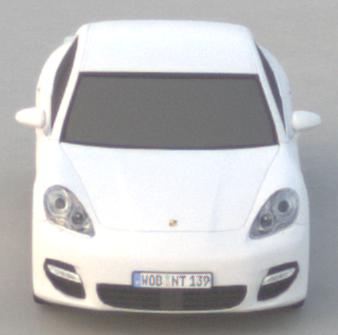
Make: Porsche
Model: Panamera
Detailed model: Panamera (970)
Model produced from: 2010/05
Model produced until: 2013/04
Doors: 5
Color: white
Road condition: dry road
Daytime: sunrise or sunset
Contrast: low contrast